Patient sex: M
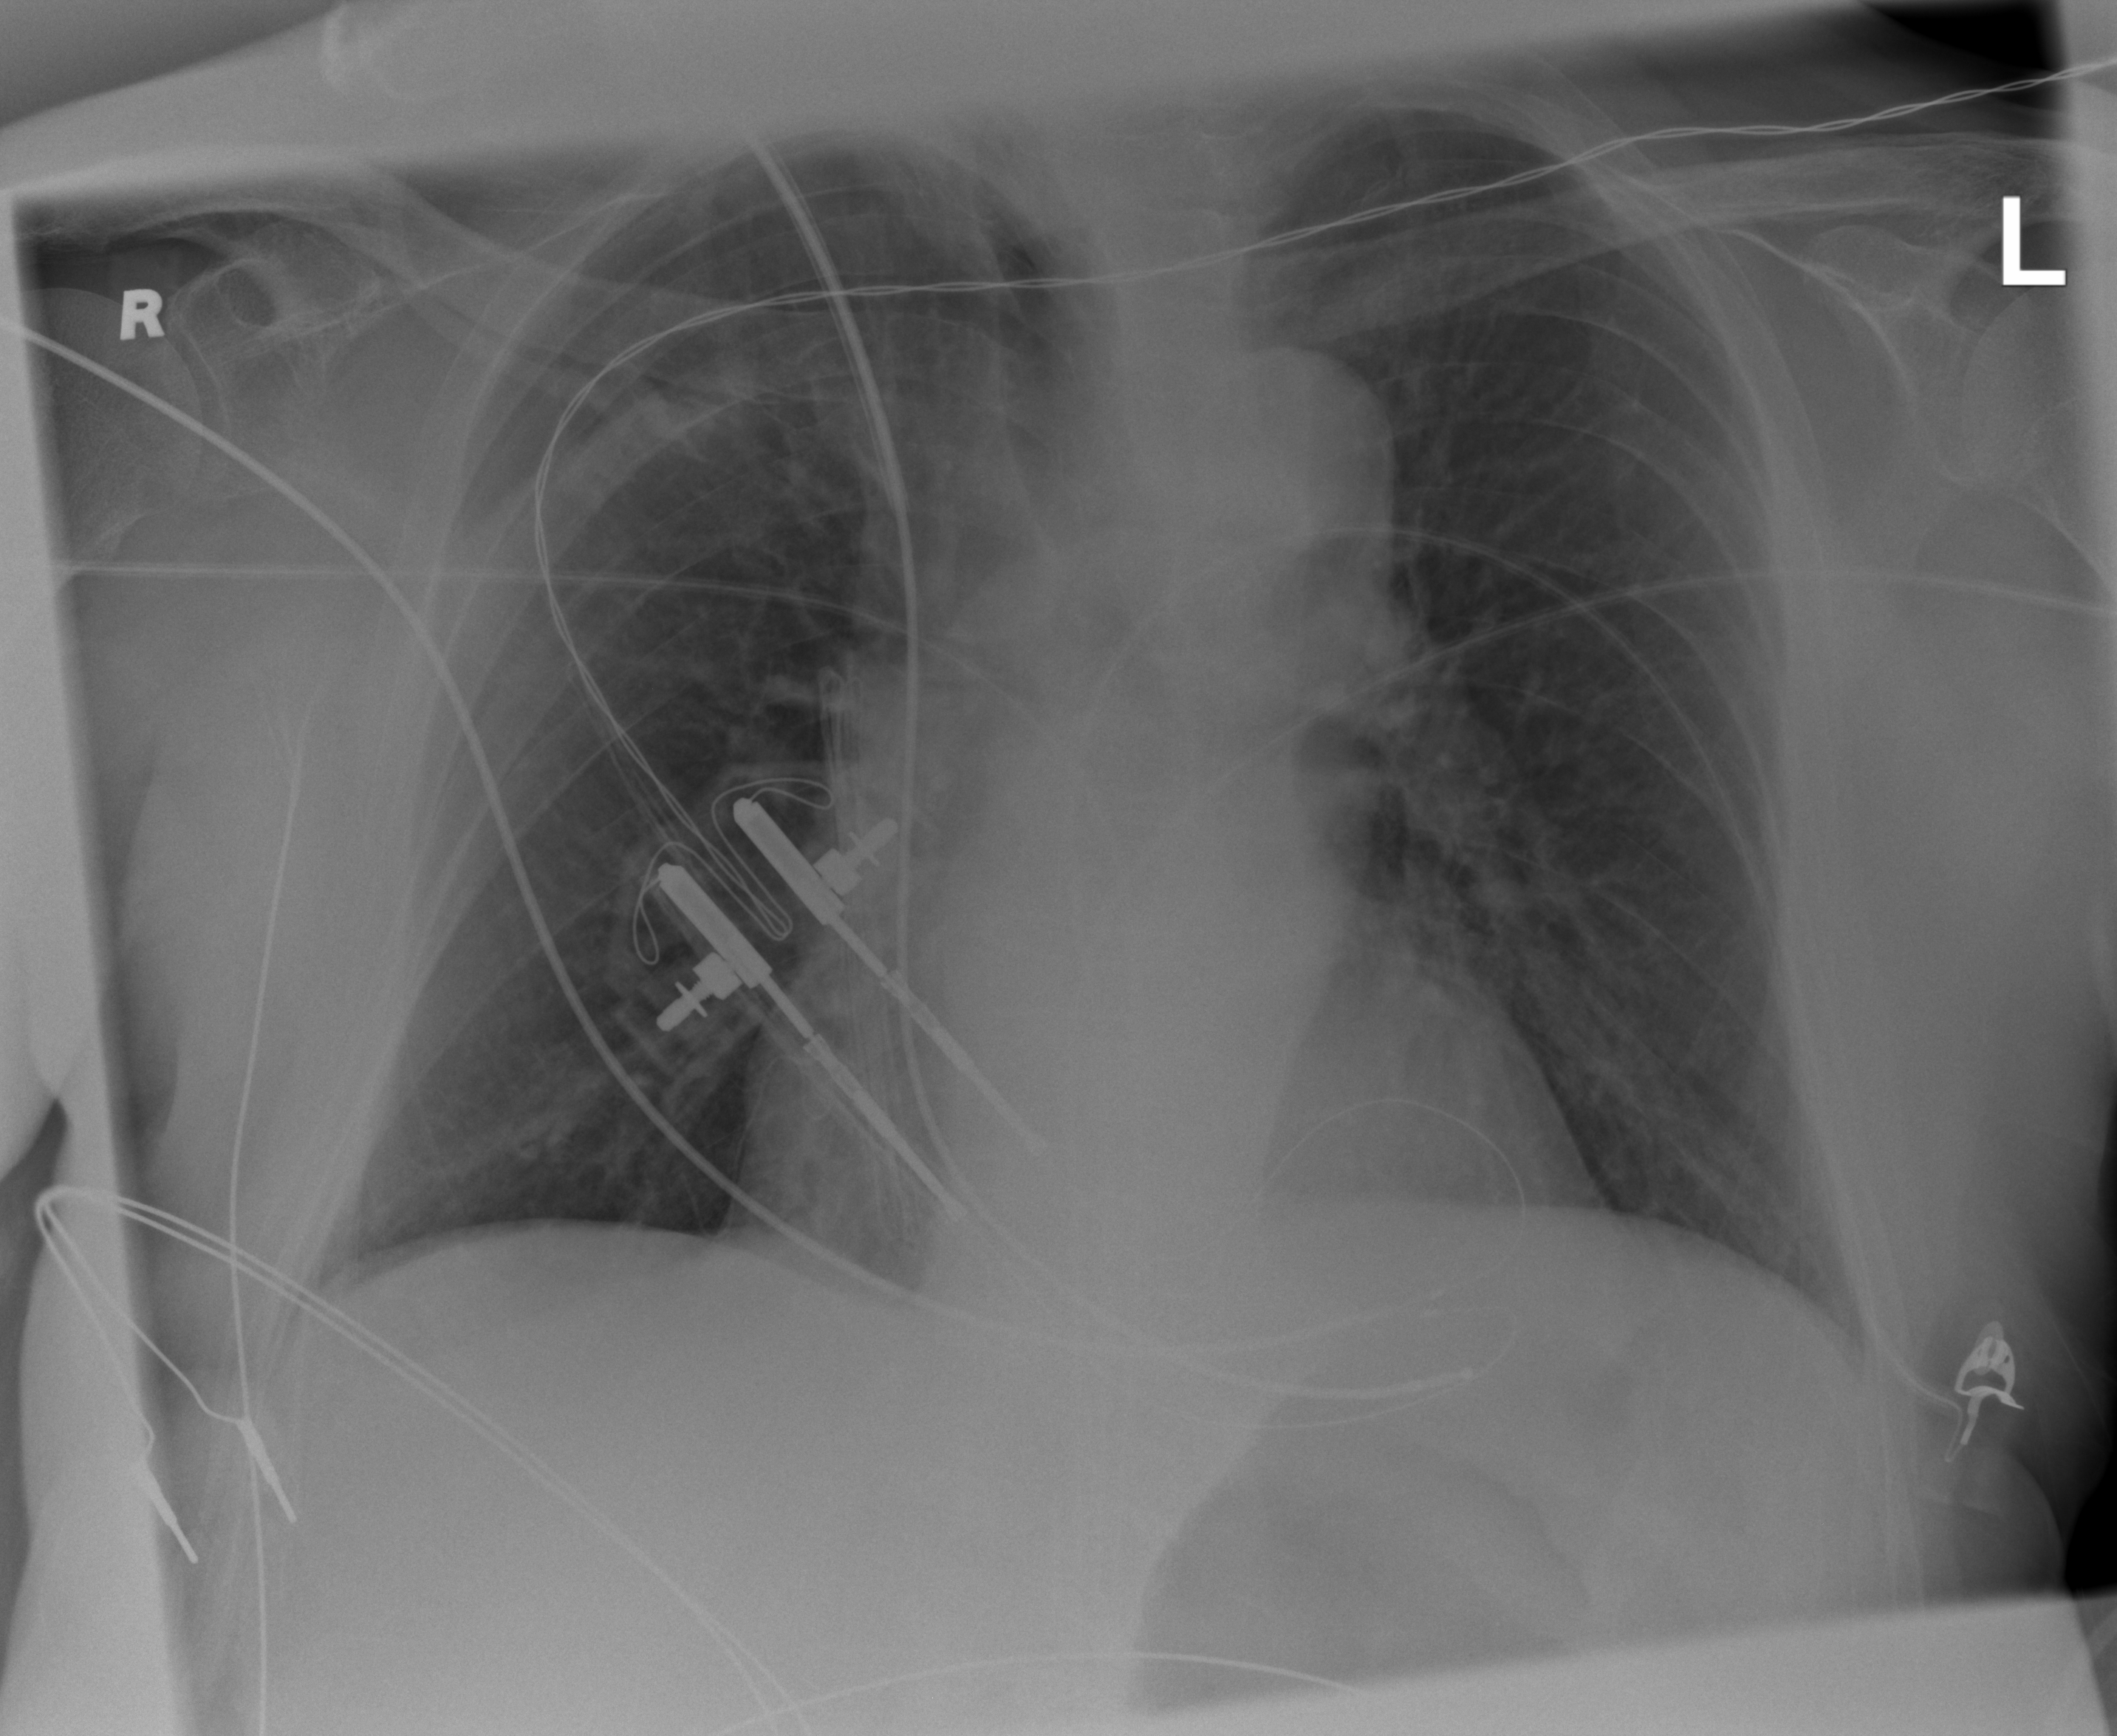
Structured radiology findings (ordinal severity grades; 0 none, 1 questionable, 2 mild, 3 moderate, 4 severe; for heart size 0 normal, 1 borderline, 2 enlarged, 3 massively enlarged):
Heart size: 0
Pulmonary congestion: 1
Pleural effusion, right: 0
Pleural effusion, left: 0
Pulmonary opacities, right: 0
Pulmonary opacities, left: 0
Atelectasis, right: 0
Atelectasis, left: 0